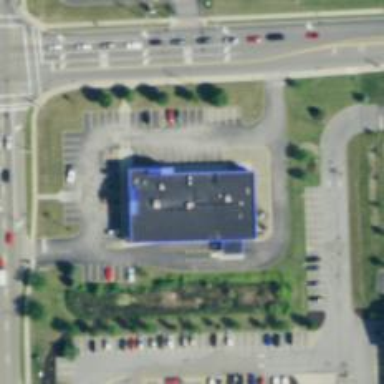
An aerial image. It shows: Pharmacy providing healthcare services.